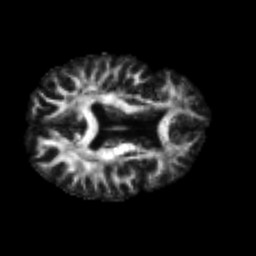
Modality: FA
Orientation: axial
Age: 33
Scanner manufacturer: philips
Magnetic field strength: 3 T
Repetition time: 7.766 s
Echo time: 0.1224 s